Field crop: maize
Growth stage: 2
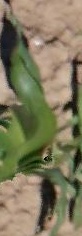
Species: maize